Question: I'm developing an iOs 5 app where you can paint on a UIImageView inside a subview of the main view. When you paint the first 30px of the line doesn't follow your stroke. But what is really rare is that if you size up the ImageView and make it's size as all the screen 460x320 (although you don't see the full ImageView because is bigger than the view where it's inside.) it works fine. So maybe has a solution. That's my code:
'''
- (void)touchesBegan:(NSSet *)touches withEvent:(UIEvent *)event {
mouseSwiped = NO;
UITouch *touch = [touches anyObject];
if ([touch tapCount] == 2) {
drawImage.image = nil;
return;
}
lastPoint = [touch locationInView:self.view];
lastPoint.y -= 10;
}
- (void)touchesMoved:(NSSet *)touches withEvent:(UIEvent *)event {
mouseSwiped = YES;
UITouch *touch = [touches anyObject];
CGPoint currentPoint = [touch locationInView:self.drawImage];
currentPoint.y -= 10; // only for 'kCGLineCapRound'
UIGraphicsBeginImageContext(self.drawImage.frame.size);
[drawImage.image drawInRect:CGRectMake(0, 0, drawImage.frame.size.width, drawImage.frame.size.height)]; //originally self.frame.size.width, self.frame.size.height)];
CGContextSetLineCap(UIGraphicsGetCurrentContext(), kCGLineCapRound); //kCGLineCapSquare, kCGLineCapButt, kCGLineCapRound
CGContextSetLineWidth(UIGraphicsGetCurrentContext(), 5); // for size
CGContextSetRGBStrokeColor(UIGraphicsGetCurrentContext(), 0.0, 1.0, 0.0, 1.0); //values for R, G, B, and Alpha
CGContextBeginPath(UIGraphicsGetCurrentContext());
CGContextMoveToPoint(UIGraphicsGetCurrentContext(), lastPoint.x, lastPoint.y);
CGContextAddLineToPoint(UIGraphicsGetCurrentContext(), currentPoint.x, currentPoint.y);
CGContextStrokePath(UIGraphicsGetCurrentContext());
drawImage.image = UIGraphicsGetImageFromCurrentImageContext();
UIGraphicsEndImageContext();
lastPoint = currentPoint;
mouseMoved++;
if (mouseMoved == 10) {
mouseMoved = 0;
}
}
- (void)touchesEnded:(NSSet *)touches withEvent:(UIEvent *)event {
UITouch *touch = [touches anyObject];
if ([touch tapCount] == 2) {
drawImage.image = nil;
return;
}
if(!mouseSwiped) {
//if color == green
UIGraphicsBeginImageContext(self.drawImage.frame.size);
[drawImage.image drawInRect:CGRectMake(0, 0, drawImage.frame.size.width, drawImage.frame.size.height)]; //originally self.frame.size.width, self.frame.size.height)];
CGContextSetLineCap(UIGraphicsGetCurrentContext(), kCGLineCapRound); //kCGLineCapSquare, kCGLineCapButt, kCGLineCapRound
CGContextSetLineWidth(UIGraphicsGetCurrentContext(), 5);
CGContextSetRGBStrokeColor(UIGraphicsGetCurrentContext(), 0.0, 1.0, 0.0, 1.0);
CGContextMoveToPoint(UIGraphicsGetCurrentContext(), lastPoint.x, lastPoint.y);
CGContextAddLineToPoint(UIGraphicsGetCurrentContext(), lastPoint.x, lastPoint.y);
CGContextStrokePath(UIGraphicsGetCurrentContext());
CGContextFlush(UIGraphicsGetCurrentContext());
drawImage.image = UIGraphicsGetImageFromCurrentImageContext();
UIGraphicsEndImageContext();
}
}
'''

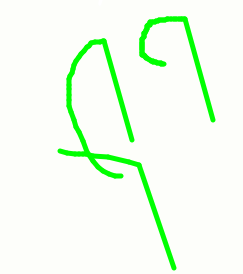
Answer: The problem is that the first 'touchesMoved:' is delayed by the API. I'm not sure anybody has been able to work around this issue yet.
Please file a bug report at <URL>
The real problem in your case is a simple mistake, though: You're using two different coordinate systems in 'touchesBegan:' and 'touchesMoved:'.
touchesBegan:
'''
lastPoint = [touch locationInView:self.view];
//////////
'''
touchesMoved:
'''
CGPoint currentPoint = [touch locationInView:self.drawImage];
///////////////
'''